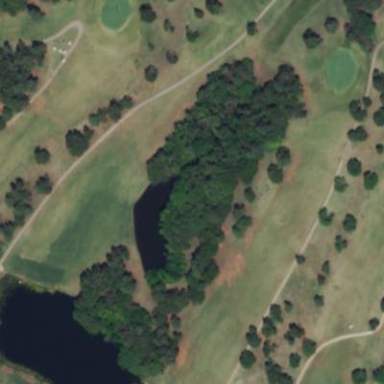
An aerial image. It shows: Meadow with golf fairway.